Milling tool wear sample.
Tool blade image: 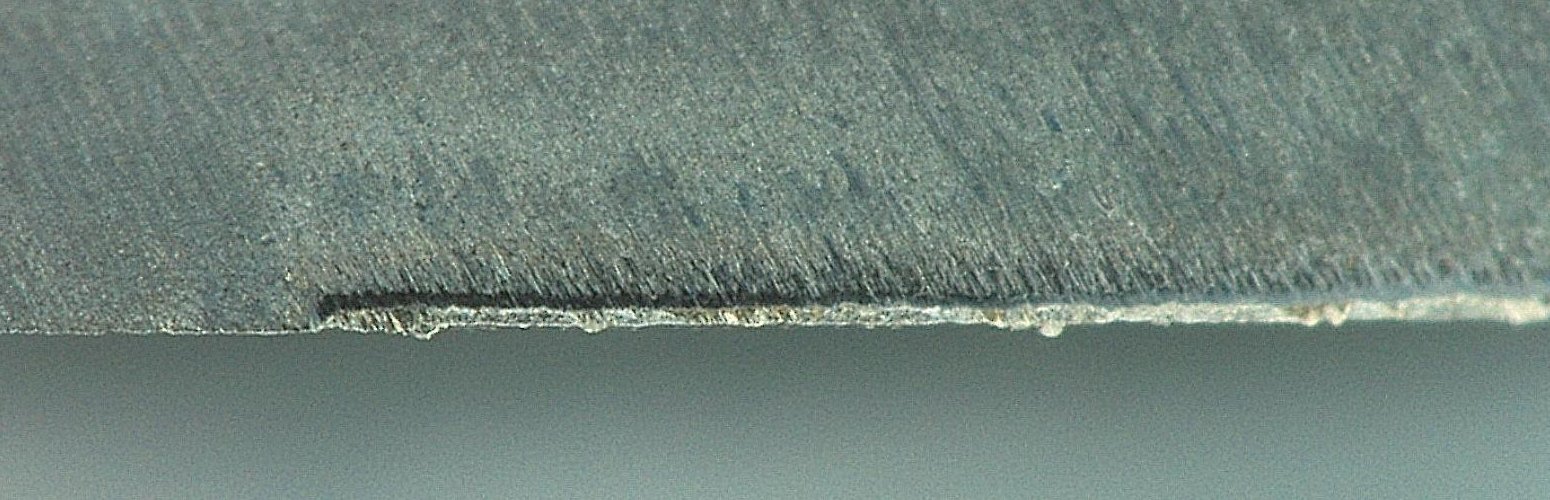
Chip image: 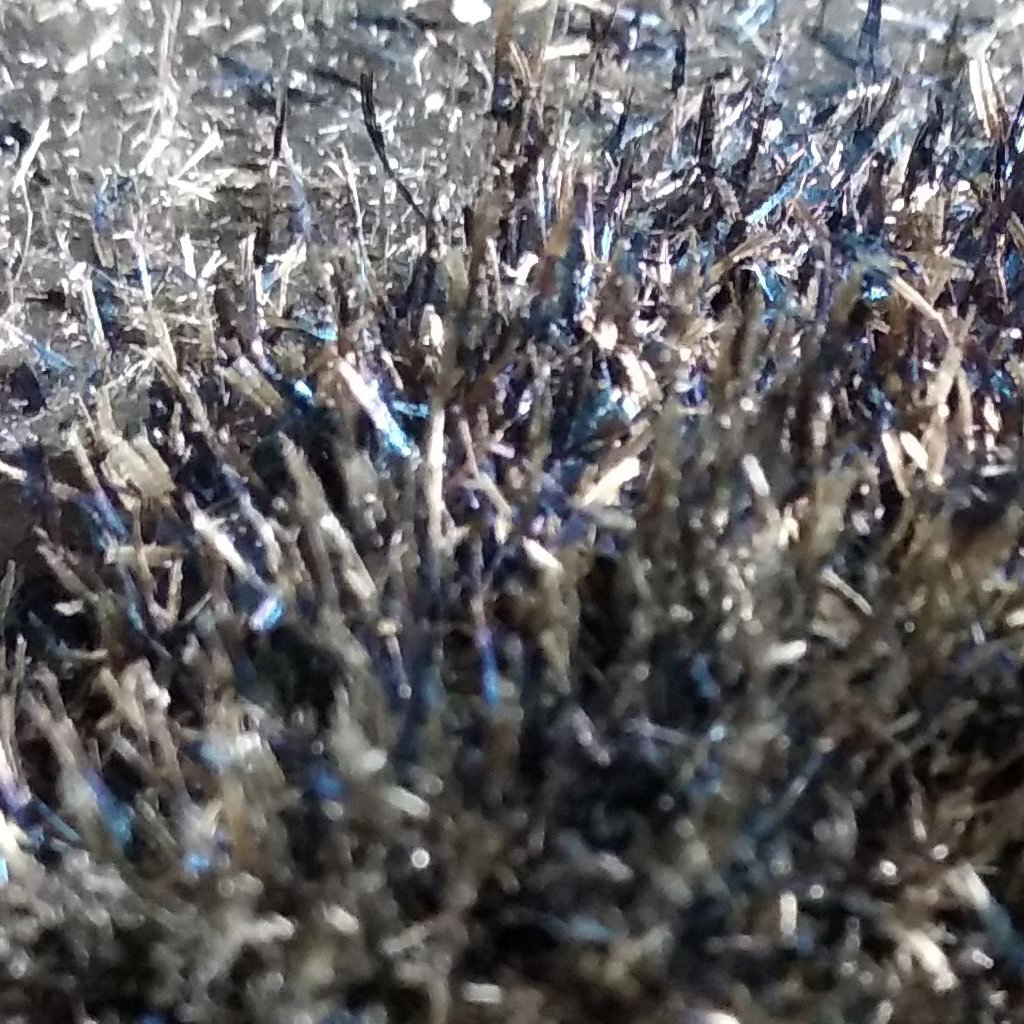
Workpiece image: 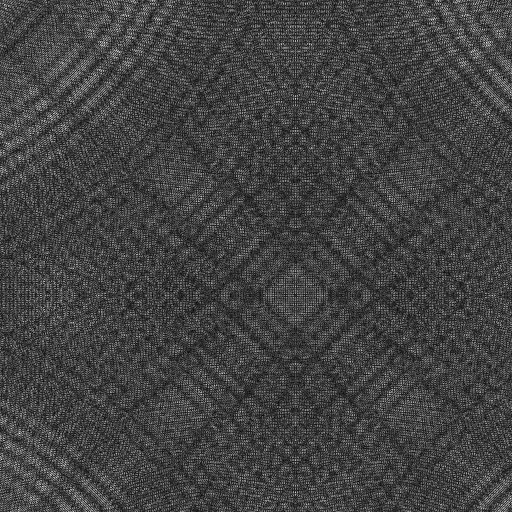
Tool wear state: sharp
Gaps: 5.96
Flank wear: 62.18
Overhang: 18.42
Force-signal Mel-spectrograms (X, Y, Z axes): 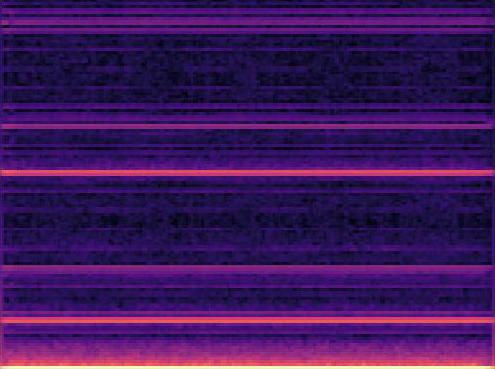 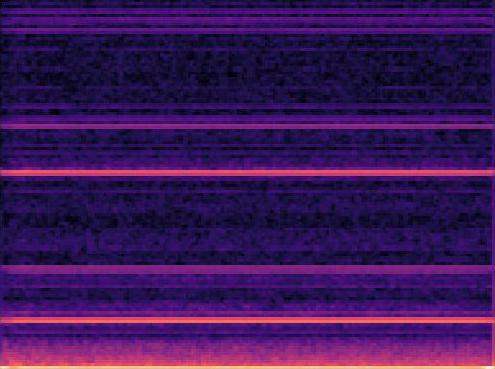 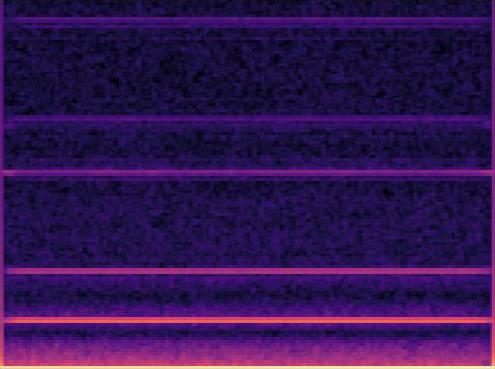
Force-signal scalograms (X, Y, Z axes): 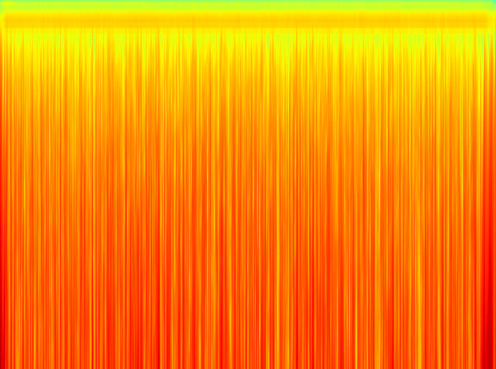 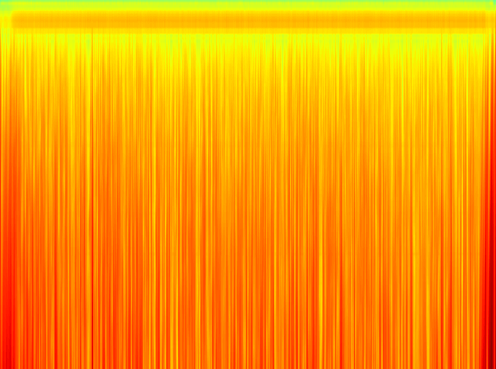 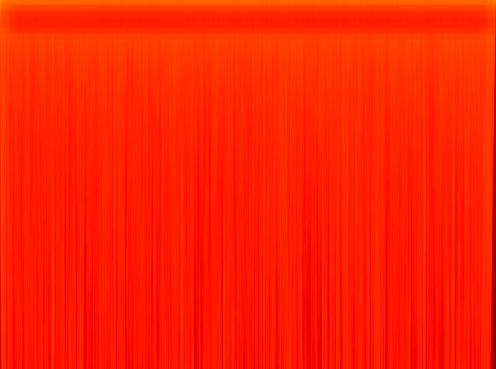
Force phase: initial_break_in_wear